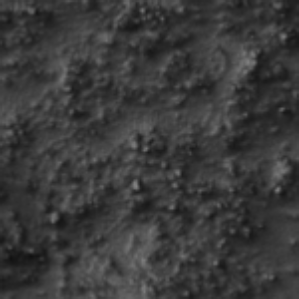
Label: frost